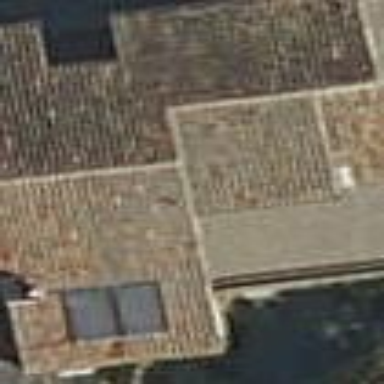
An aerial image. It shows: Part of building.